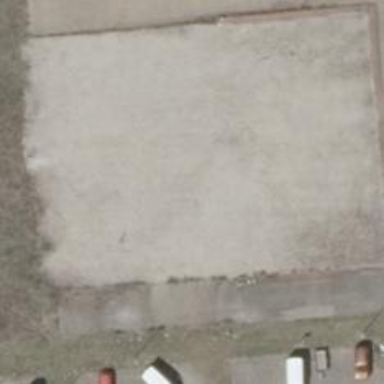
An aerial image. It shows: Car repair shop.